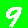
Digit: 9